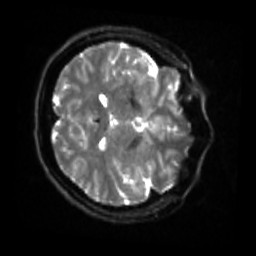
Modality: sbref
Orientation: axial
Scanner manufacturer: siemens
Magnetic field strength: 3 T
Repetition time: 4 s
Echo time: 0.0594 s